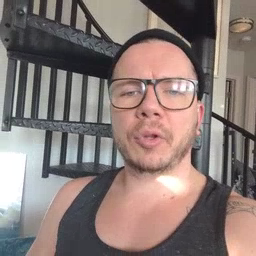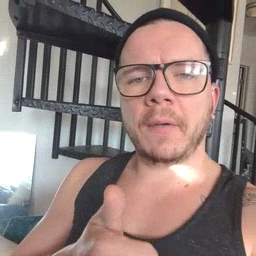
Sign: yourself